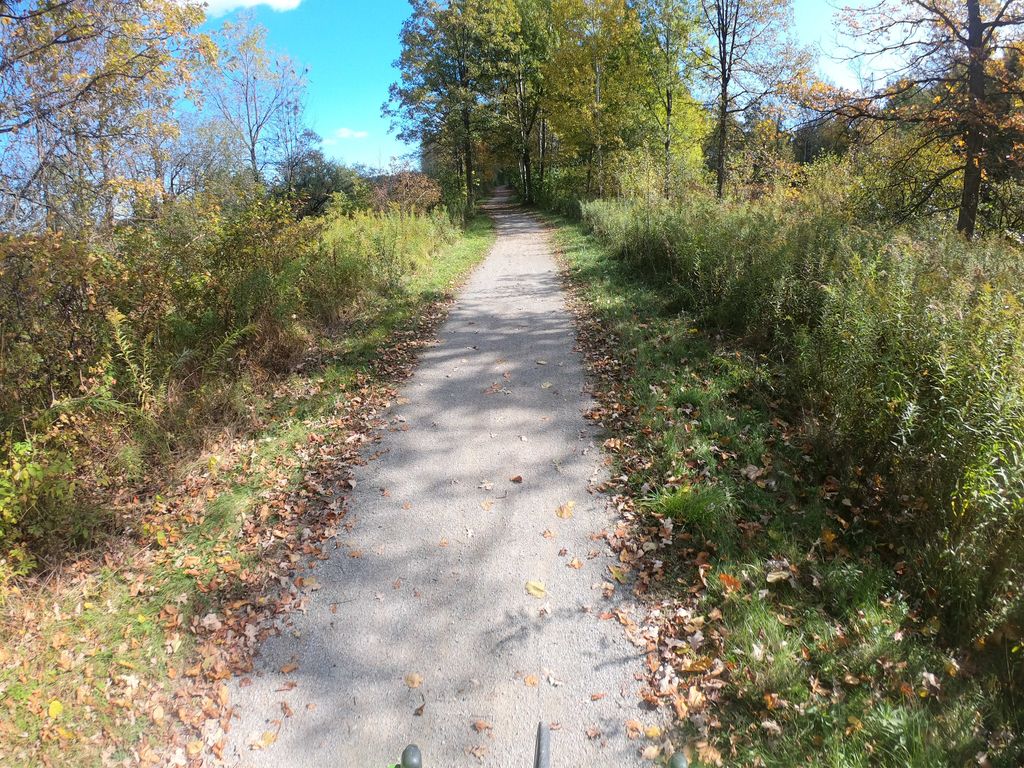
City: kitchener-waterloo